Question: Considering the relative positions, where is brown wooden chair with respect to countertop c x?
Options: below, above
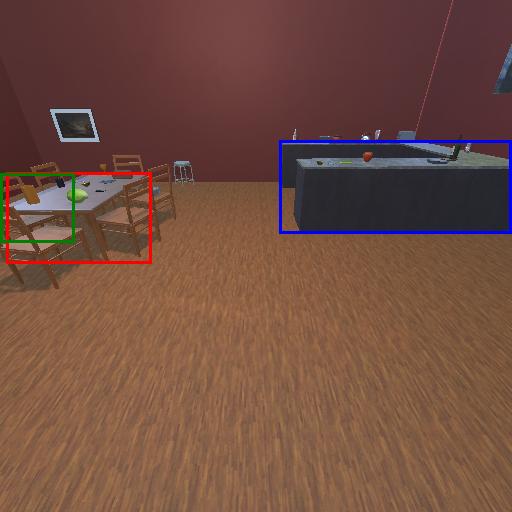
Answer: below